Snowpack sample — Loveland Pass, Silver Plume, Colorado, USA (2/11/26, 12:00 PM MST)
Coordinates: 39.663, -105.886
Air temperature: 35 °F
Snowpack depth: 82 cm
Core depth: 10 cm
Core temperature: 17.6 °F
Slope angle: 13°, slope face: 12°
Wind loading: high
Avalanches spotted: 1
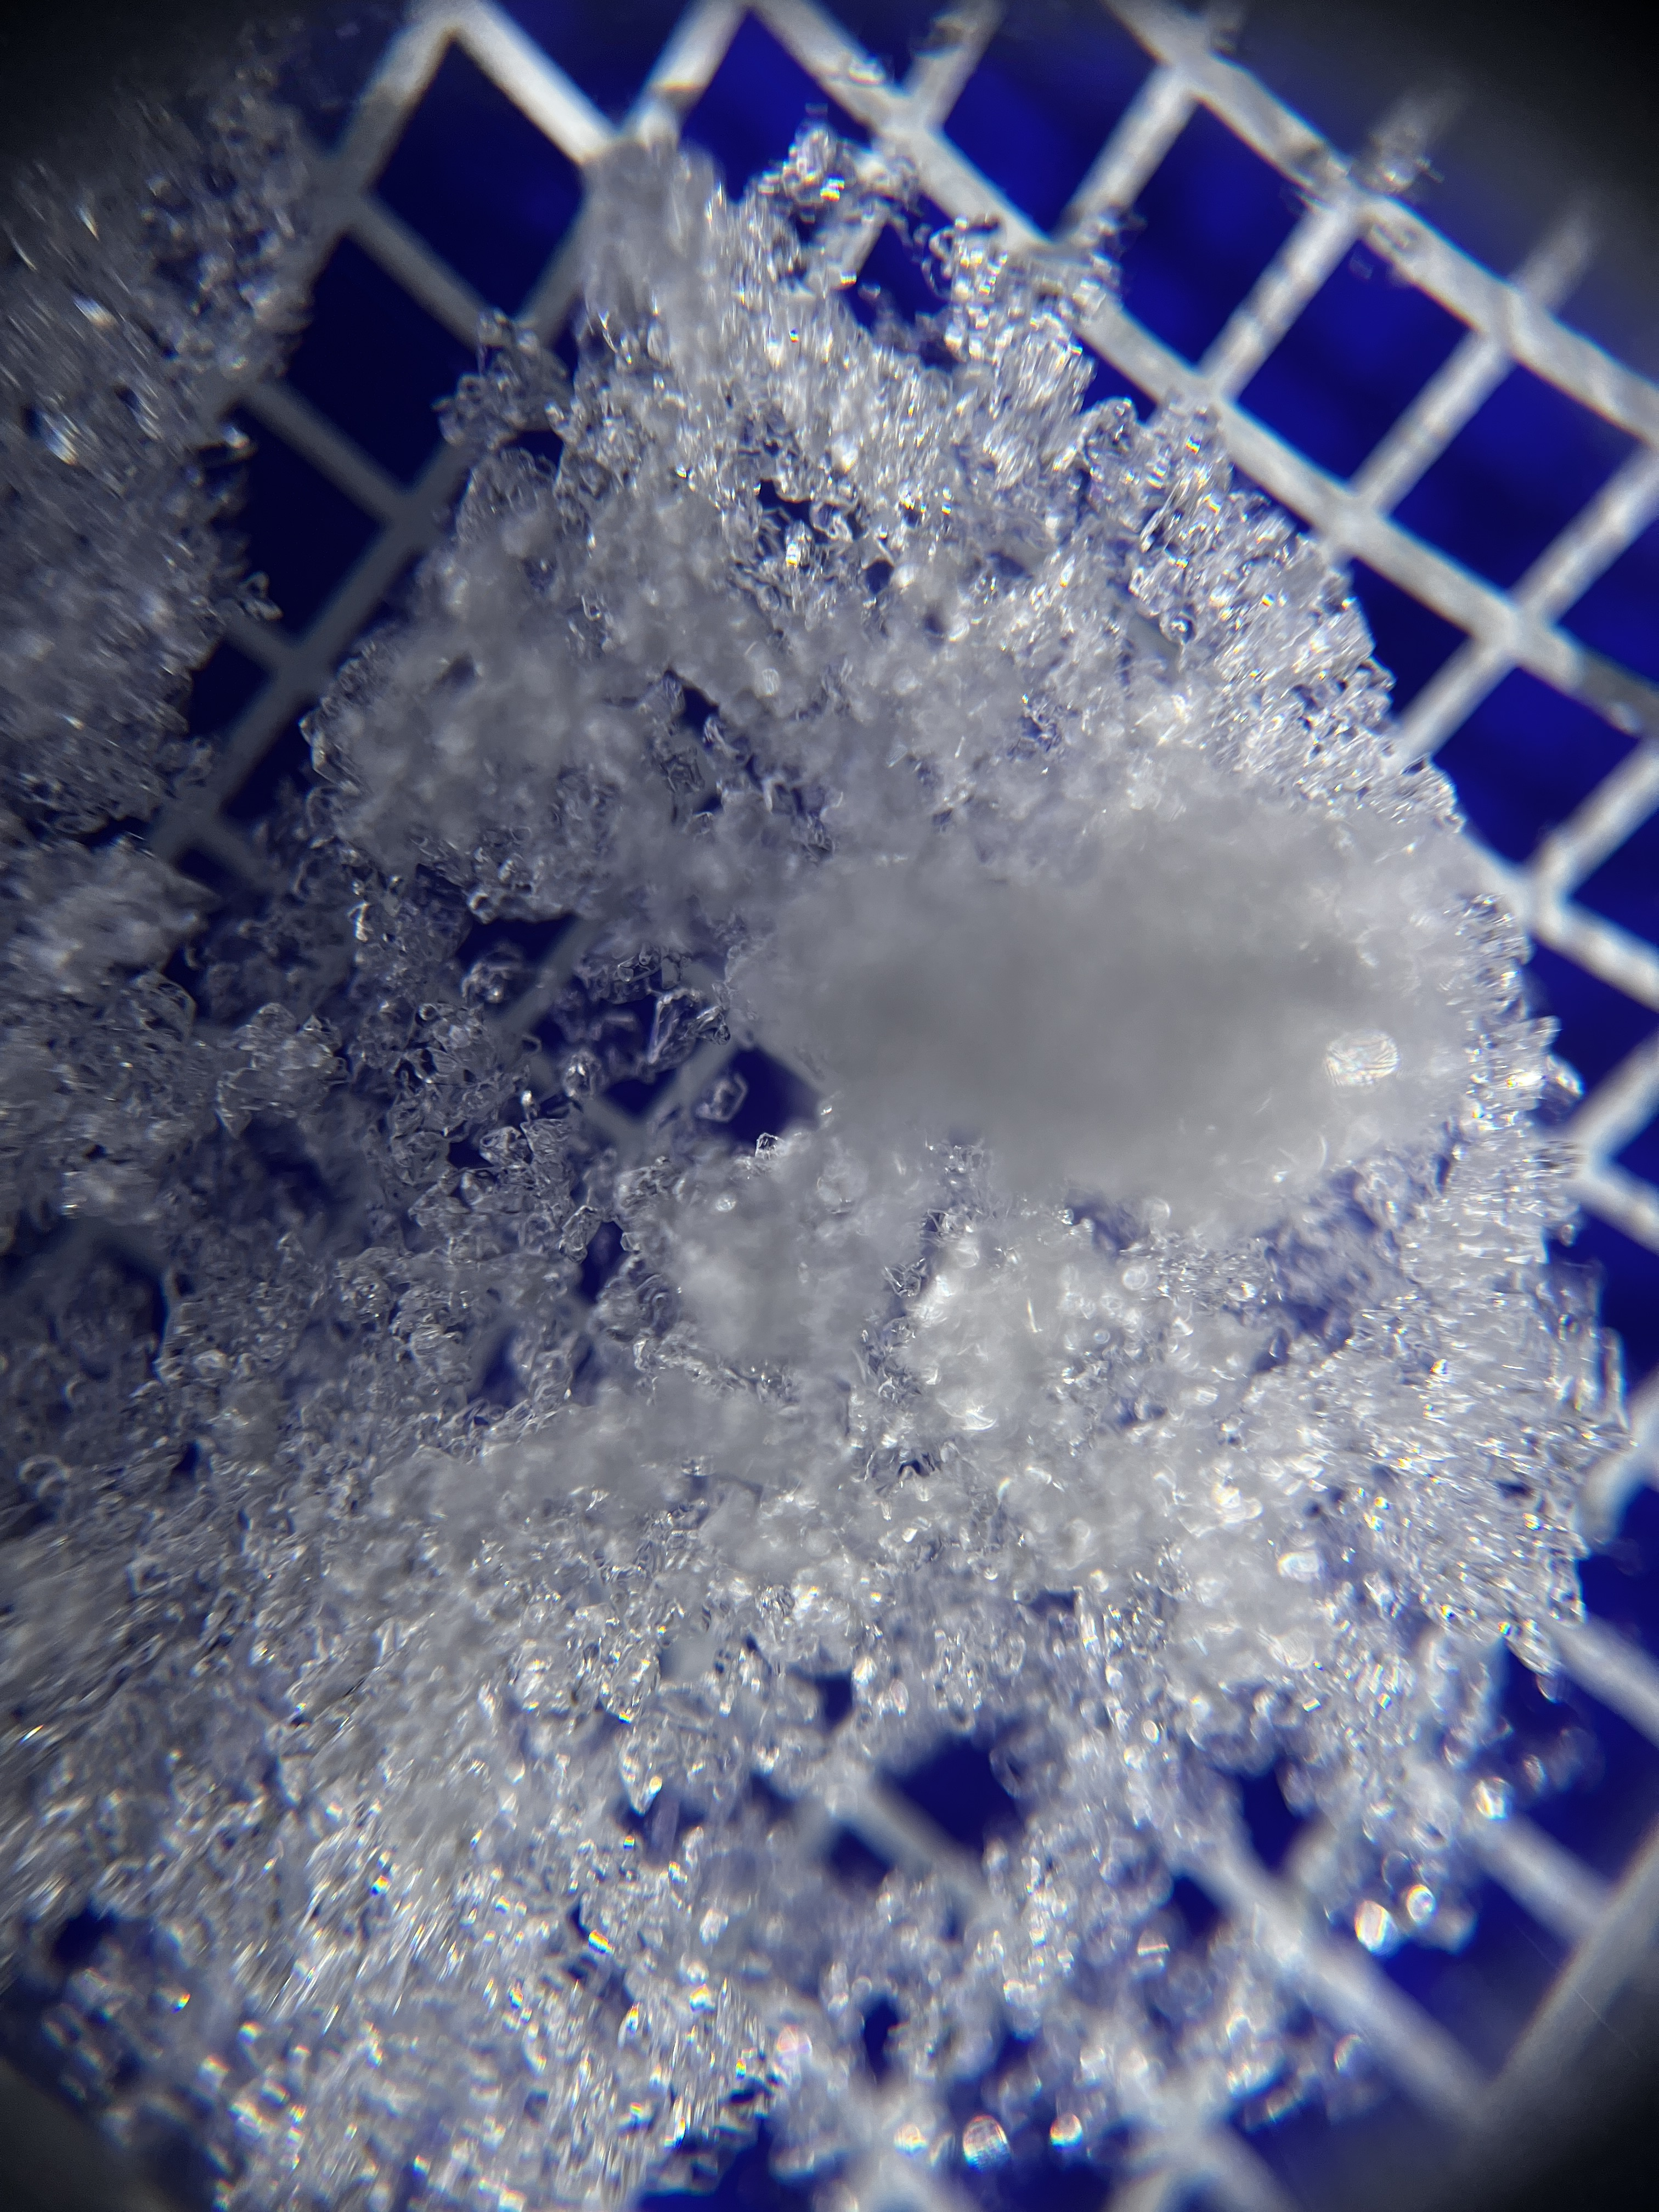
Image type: magnified_profile
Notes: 1 small avalanche spotted on the north side of the bowl, lots of wind loading